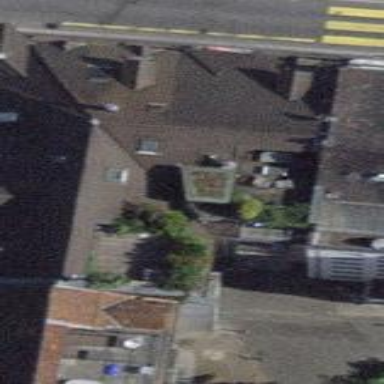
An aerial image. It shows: Apartments housed in building with gambrel roof.